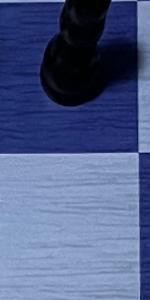
Label: Empty